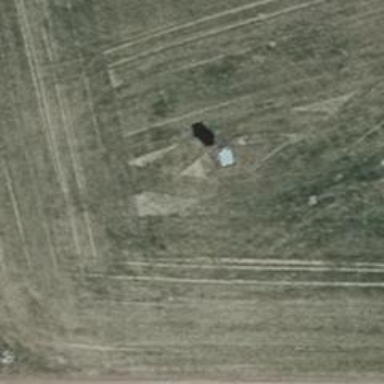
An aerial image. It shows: Hunting stand.